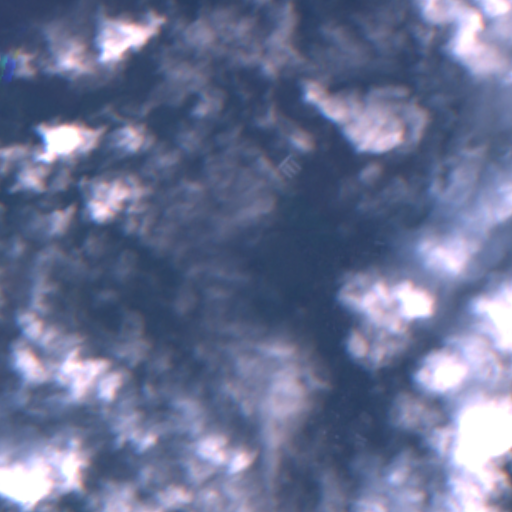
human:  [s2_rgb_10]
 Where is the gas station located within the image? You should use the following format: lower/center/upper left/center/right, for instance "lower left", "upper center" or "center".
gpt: The gas station is located in the lower right of the image.
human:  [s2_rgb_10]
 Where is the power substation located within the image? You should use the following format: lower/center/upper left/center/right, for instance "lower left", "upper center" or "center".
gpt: The power substation is located in the center right of the image.
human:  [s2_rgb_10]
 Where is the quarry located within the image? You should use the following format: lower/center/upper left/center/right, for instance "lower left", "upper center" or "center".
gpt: The quarry is located in the lower center of the image.
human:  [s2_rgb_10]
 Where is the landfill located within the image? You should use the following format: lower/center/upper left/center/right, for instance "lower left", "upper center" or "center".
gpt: There is no landfill in the image.